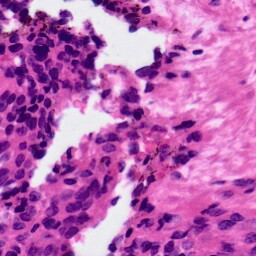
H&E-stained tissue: Ovarian